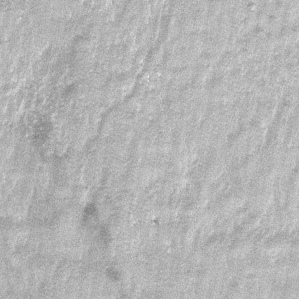
Label: frost